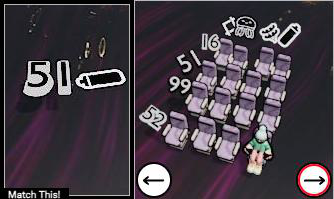
Task: seats
Answer: no